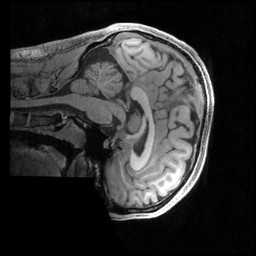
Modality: T1w
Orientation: sagittal
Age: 20
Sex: male
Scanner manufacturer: siemens
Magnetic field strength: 3 T
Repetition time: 2.4 s
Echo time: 0.00231 s